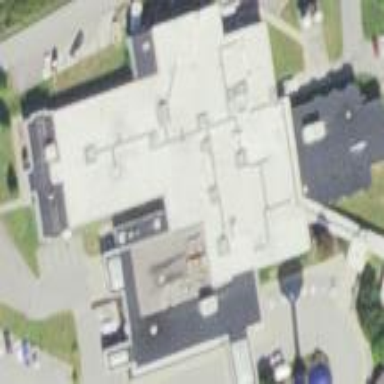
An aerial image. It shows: Hospital building.